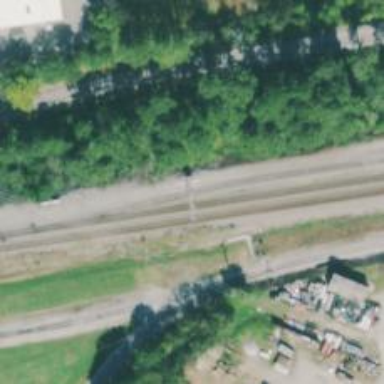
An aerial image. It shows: Railway signal.